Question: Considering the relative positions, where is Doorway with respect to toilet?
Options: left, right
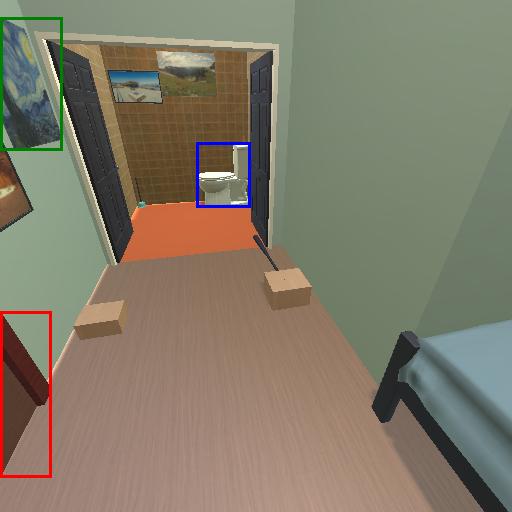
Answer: left